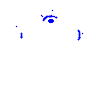
Particle: pion